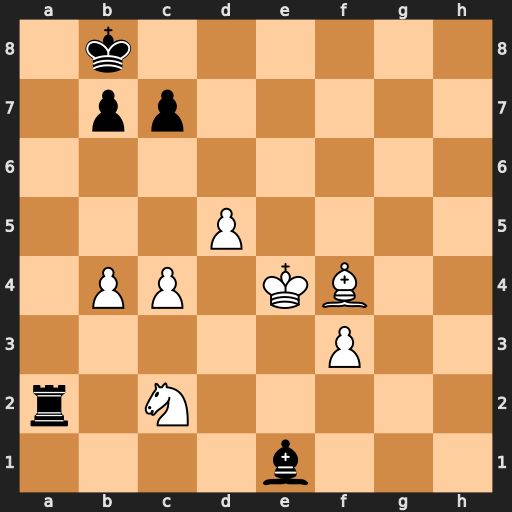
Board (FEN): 1k6/1pp5/8/3P4/1PP1KB2/5P2/r1N5/4b3
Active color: w
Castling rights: -
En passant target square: -
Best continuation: Nxe1 Re2+ Kf5 Rxe1 Be5